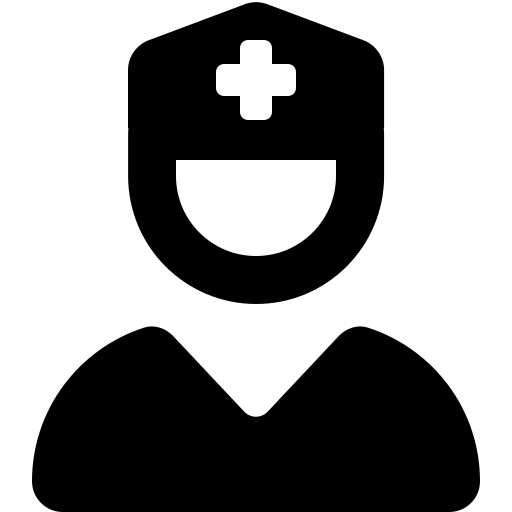
Tags: icon, FontAwesome, fa-icon, solid, user, nurse